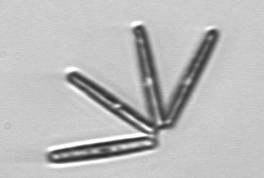
Label: Thalassionema